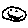
Label: smiley face